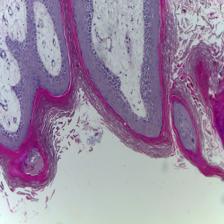
Diagnosis: OSCC